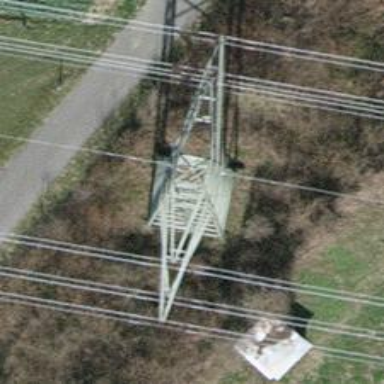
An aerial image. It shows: Towering power structure.